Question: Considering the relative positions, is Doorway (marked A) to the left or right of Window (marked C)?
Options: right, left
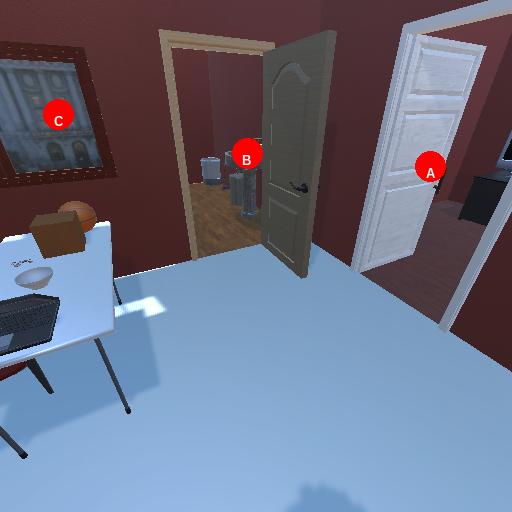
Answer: right